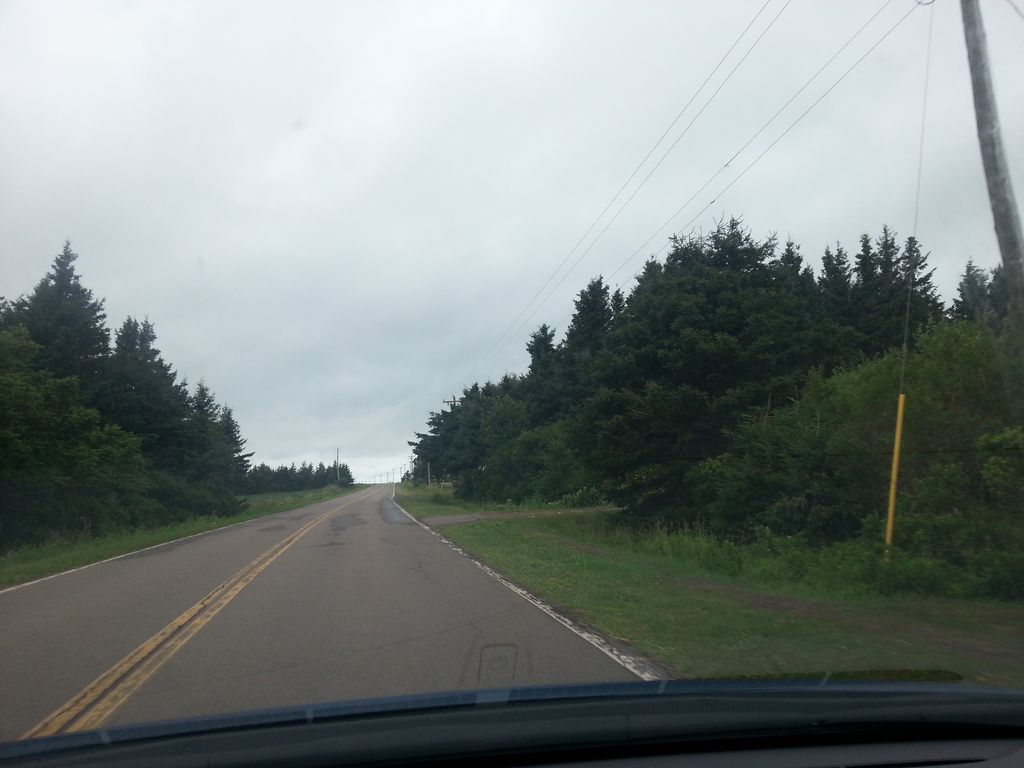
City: charlottetown